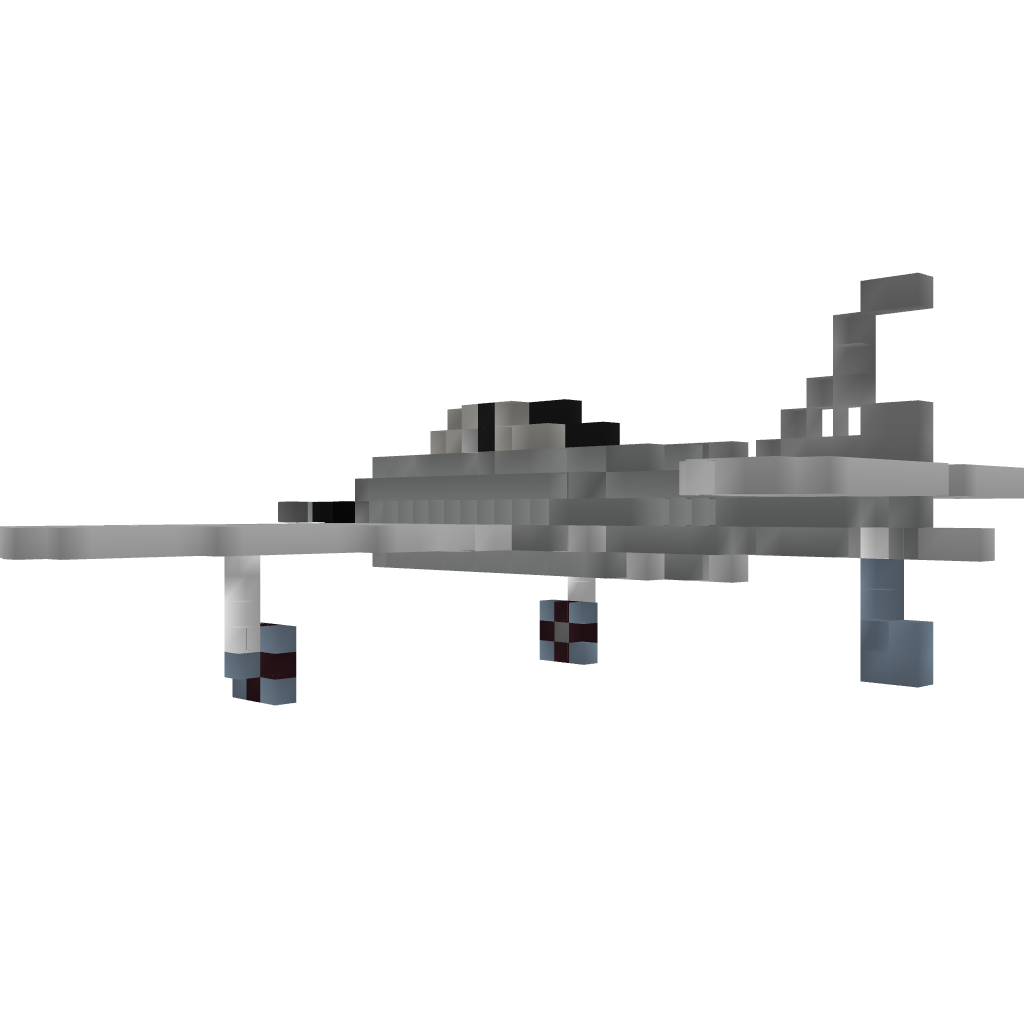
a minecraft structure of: Focke Wulf FW 190